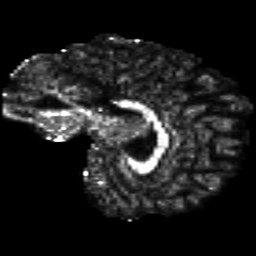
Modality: FA
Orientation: sagittal
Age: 20
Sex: male
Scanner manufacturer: siemens
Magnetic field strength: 3 T
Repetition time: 8.8 s
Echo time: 0.085 s